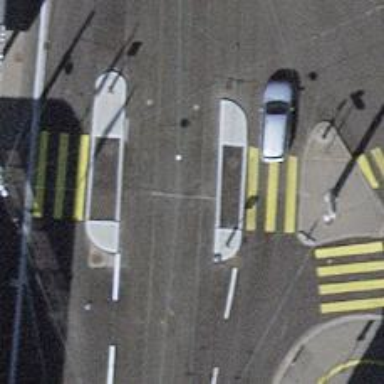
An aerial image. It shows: Tram crossing on the railway.